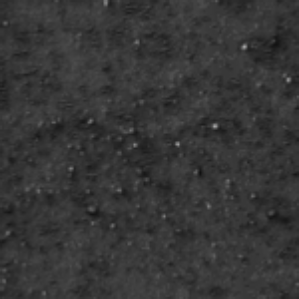
Label: frost